Question: I have two boxes a text box and a drop down menu box.
The problem is that the drop down box align so far to the right.
What i want is to have the label text to the left. Then comes a defined amount of space. Then all boxes start at a certain position.
As it is right now the boxes all end at the same position.
'''
body {
font-size: 100%;
background-color: black;
}
label {
float: left;
font-size: 1.3em;
padding-right: 0.625em;
}
.box {
color: rgb(255, 255, 255);
clear: both;
text-align: right;
line-height: 1.5625em;
}
.main {
float: left;
}
.menu {
color: rgb(255, 255, 255);
clear: both;
text-align: right;
line-height: 1.5625em;
}
'''
'''
<div class="main">
<div class="box">
<label for="test">test </label>
<input type="text" id="test" placeholder="placeholder" />
<div class="menu">
<label for="peashooter">peas</label>
<select id="peashooter">
<option value="peas">peas</option>
<option value="peas">peas</option>
<option value="peas">peas</option>
<option value="peas">peas</option>
</select>
</div>
</div>
'''

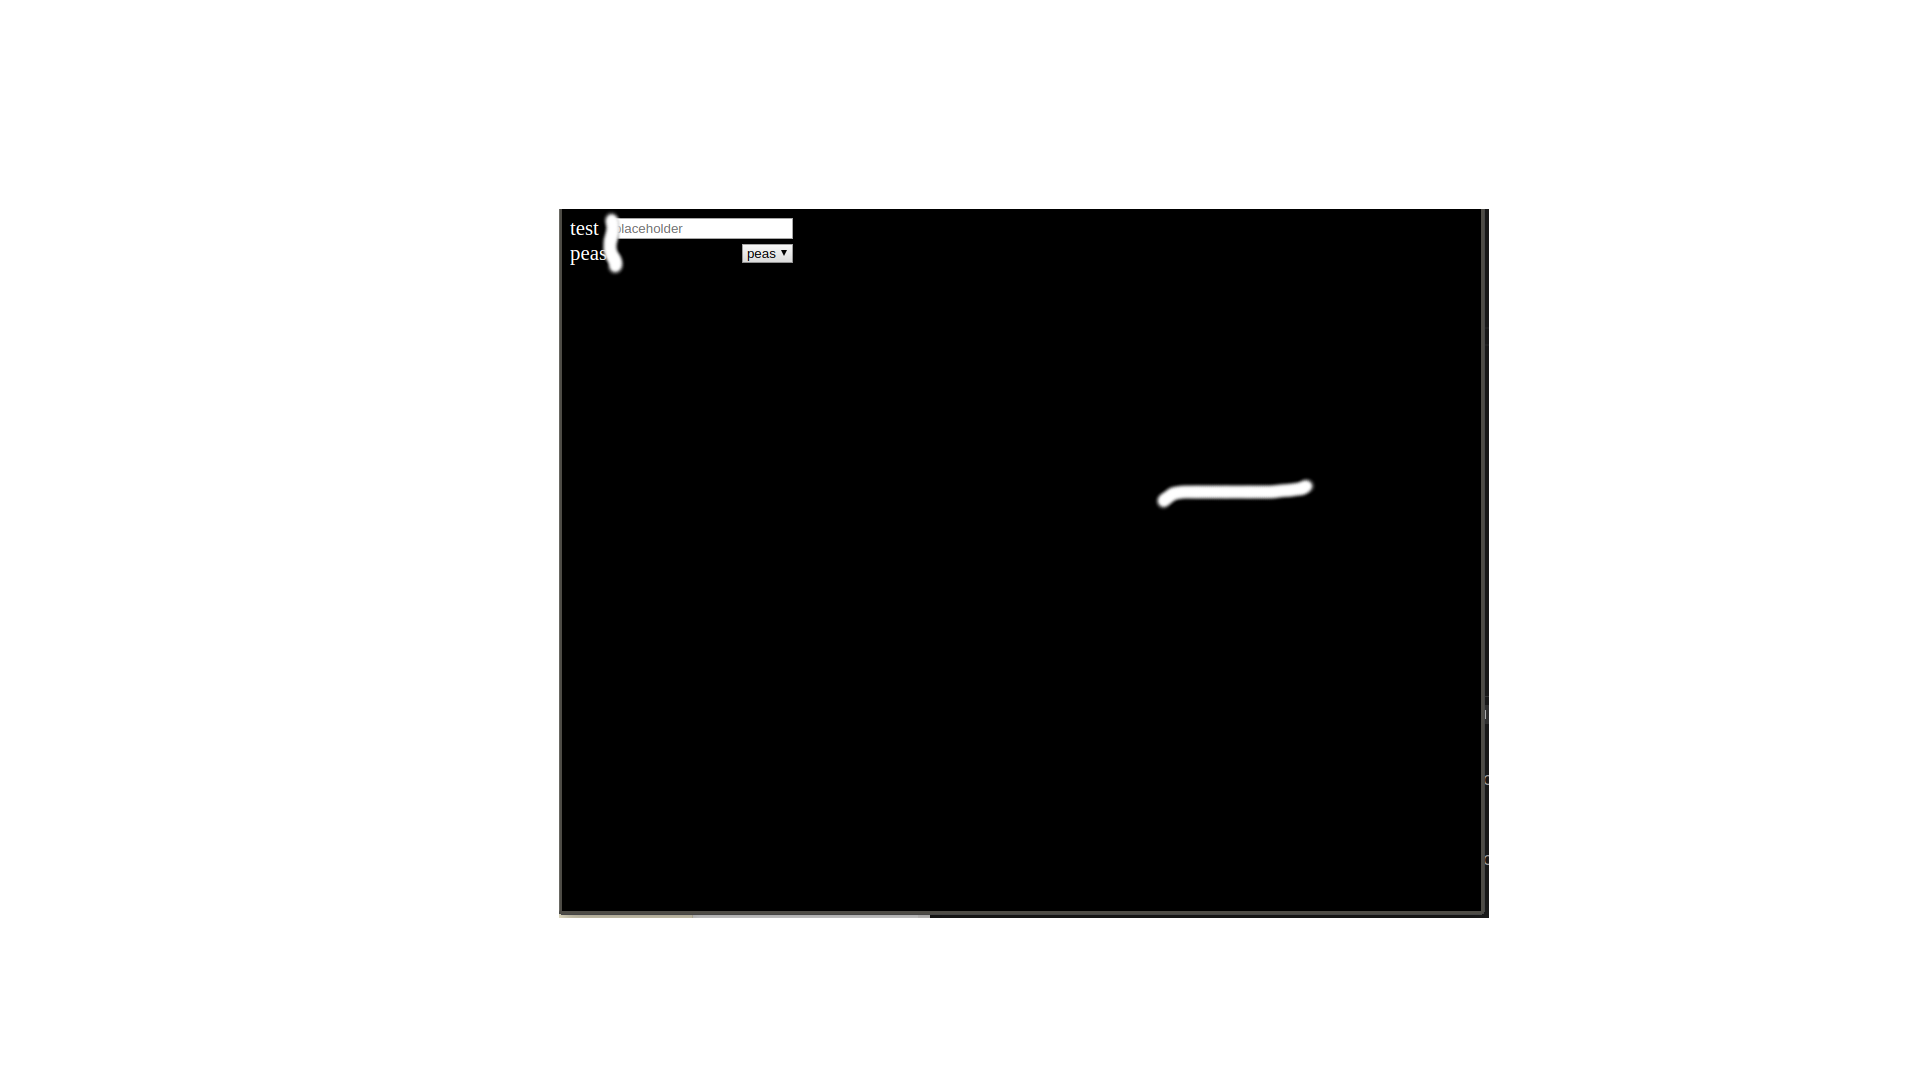
Answer: One approach is to make label part fixed with some determined width up-front, e.g. 50 pixels, plus apply text-align:left as Sarthak Jha mentioned. You can also specify width in % and limit it with max-width in pixels, also use overflow hidden or auto etc. In-browser page zoom will not disrupt the alignment.
'''
body
{
font-size:100%;
background-color:black;
}
label
{
float:left;
font-size:1.3em;
padding-right:0.625em;
width:15%;
min-width:45px;
max-width:150px;
}
.box
{
color:rgb(255, 255, 255);
clear:both;
text-align:left;
line-height:1.5625em;
}
.main{
float:left;
}
.menu
{
color:rgb(255, 255, 255);
clear:both;
text-align:left;
line-height:1.5625em;
}
'''
'''
<div class="main">
<div class="box">
<label for="test">test </label>
<input type="text" id="test" placeholder="placeholder" />
<div class="menu">
<label for="peashooter">peas</label>
<select id="peashooter">
<option value="peas">peas</option>
<option value="peas">peas</option>
<option value="peas">peas</option>
<option value="peas">peas</option>
</select>
</div>
</div>
'''